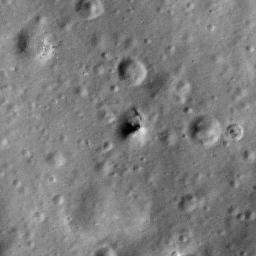
Pit: Adams B 2
Host crater: Adams B
Host type: impact_melt
Lunar coordinates: latitude -31.545, longitude 65.722